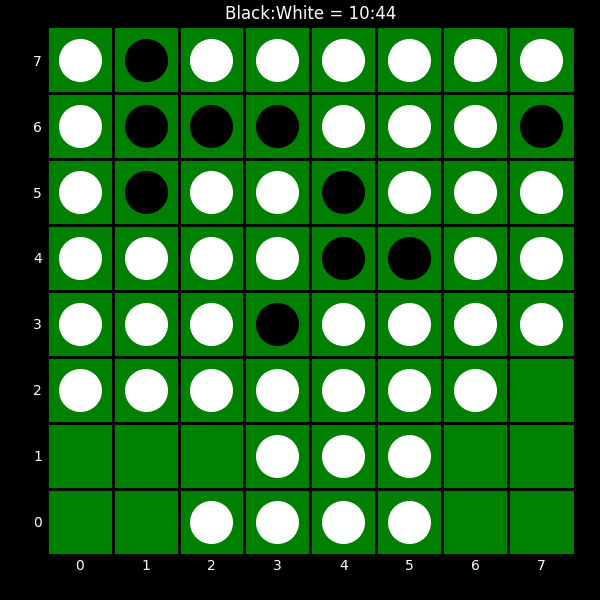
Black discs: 10
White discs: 44